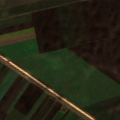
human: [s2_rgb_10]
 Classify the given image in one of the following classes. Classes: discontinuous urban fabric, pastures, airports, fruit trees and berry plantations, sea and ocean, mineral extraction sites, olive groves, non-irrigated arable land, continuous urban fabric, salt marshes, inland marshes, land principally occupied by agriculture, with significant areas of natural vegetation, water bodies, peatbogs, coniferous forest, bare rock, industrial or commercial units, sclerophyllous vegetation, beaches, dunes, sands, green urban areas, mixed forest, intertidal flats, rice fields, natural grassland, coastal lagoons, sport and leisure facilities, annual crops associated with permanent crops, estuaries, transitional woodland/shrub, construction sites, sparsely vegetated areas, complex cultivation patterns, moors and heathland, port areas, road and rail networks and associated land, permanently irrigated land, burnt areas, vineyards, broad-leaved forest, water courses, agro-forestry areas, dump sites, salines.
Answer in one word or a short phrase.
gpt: non-irrigated arable land